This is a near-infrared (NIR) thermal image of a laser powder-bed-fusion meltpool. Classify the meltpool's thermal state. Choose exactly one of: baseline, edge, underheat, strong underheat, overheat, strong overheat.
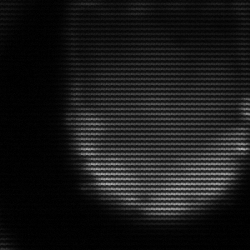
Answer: edge